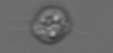
Label: Amoeba